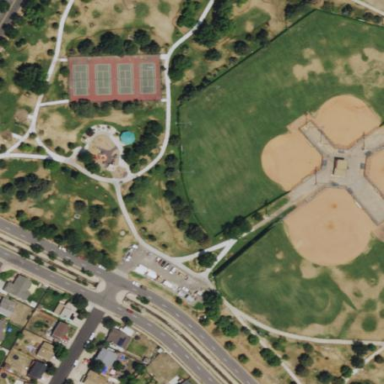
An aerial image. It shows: Baseball pitch for leisure land.